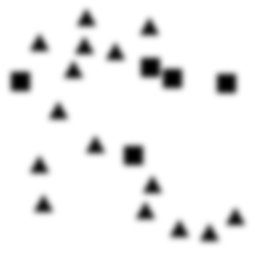
Squares: 5
Triangles: 15
Stars: 0
Total shapes: 20